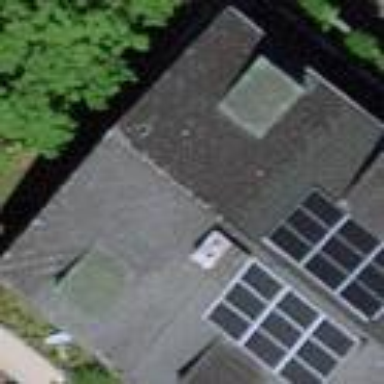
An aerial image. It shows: Residential building with gabled roof oriented across.